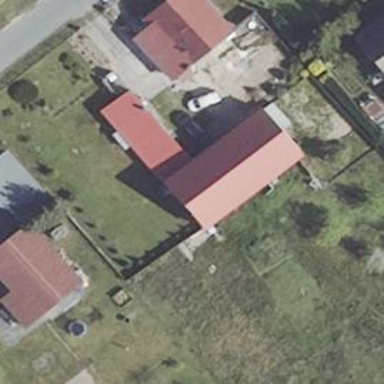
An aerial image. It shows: Shed.